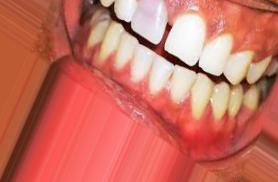
Condition: Tooth Discoloration